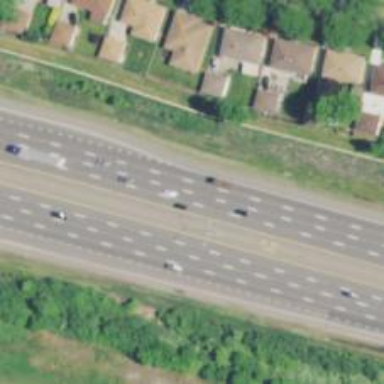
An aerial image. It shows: Motorway.